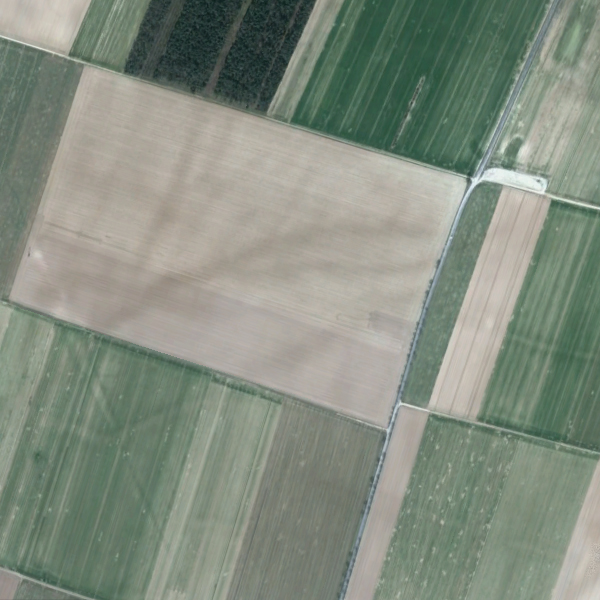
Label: Farmland